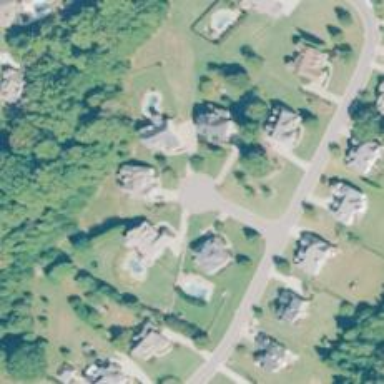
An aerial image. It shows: Residential road.